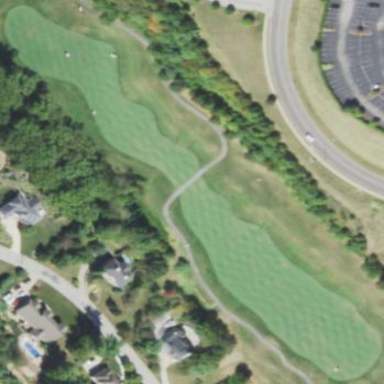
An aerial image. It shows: Grassy area designated as golf fairway.